Question: The following code is not working:
'''
import java.io.BufferedInputStream;
import java.io.IOException;
import java.io.RandomAccessFile;
import java.net.HttpURLConnection;
import java.net.MalformedURLException;
import java.net.URL;
import java.util.concurrent.ExecutorService;
import java.util.concurrent.Executors;
public class DownloadFile extends Thread {
URL url;
long startPos;
long endPos;
int length;
public static ExecutorService pool = Executors.newCachedThreadPool();
public DownloadFile(URL url, long startPos, long endPos, int length) {
this.url = url;
this.startPos = startPos;
this.endPos = endPos;
this.length = length;
}
public static void main(String[] args) {
try {
download(new URL(
"http://hiphotos.baidu.com/dazhu1115/pic/item/fb8eccffa223a373d6887dfc.jpg"));
} catch (MalformedURLException e) {
e.printStackTrace();
} catch (IOException e) {
e.printStackTrace();
}
}
public static void download(URL url) throws IOException {
String fileName = url.getFile();
final long size = 8096;
if (fileName.equals("")) {
throw new IOException("download webfile "" + fileName
+ "" failed");
}
HttpURLConnection con = (HttpURLConnection) url.openConnection();
long total = con.getContentLength();
System.out.println("file size is " + total);
con.disconnect();
if (total <= size) {
// con = (HttpURLConnection) url.openConnection();
// con.connect();
// in = con.getInputStream();
// return download(fileName, in);
// con.disconnect();
} else {
long part = total % size != 0 ? total / size + 1 : total / size;
long len;
byte[] b = null;
for (int i = 0; i < part; i++) {
len = i != part - 1 ? size : total % size;
DownloadFile dl = new DownloadFile(url, size * i, size
* (i + 1), (int) len);
pool.execute(dl);
}
}
}
public void run() {
byte[] b = new byte[length];
HttpURLConnection con;
try {
con = (HttpURLConnection) url.openConnection();
con.setAllowUserInteraction(true);
con.setReadTimeout(30000);
con.setRequestProperty("RANGE", "bytes=" + startPos + "-" + endPos);
// con.setRequestProperty("GET", fileName + " HTTP/1.1");
// con.setRequestProperty("Accept","image/gif,image/x-xbitmap,application/msword");
// con.setRequestProperty("Connection", "Keep-Alive");
con.connect();
/*
* in = con.getInputStream(); DataInputStream dis = new
* DataInputStream(in);
*/
BufferedInputStream bis = new BufferedInputStream(
con.getInputStream());
int wlen = bis.read(b, 0, length);
RandomAccessFile oSavedFile = new RandomAccessFile("D:/bbb.jpg",
"rw");
oSavedFile.seek(startPos);
oSavedFile.write(b, 0, wlen);
// con.disconnect();
bis.close();
oSavedFile.close();
} catch (IOException e) {
e.printStackTrace();
}
}
}
'''
The size of downloaded picture is correct,but can't view the image of this picture properly. I don't know where the trick is. The following is the image I downloaded

:
'''
package com.tom.labs;
import java.io.BufferedInputStream;
import java.io.IOException;
import java.io.RandomAccessFile;
import java.net.HttpURLConnection;
import java.net.MalformedURLException;
import java.net.URL;
import java.util.concurrent.ExecutorService;
import java.util.concurrent.Executors;
public class DownloadFile extends Thread {
URL url;
long startPos;
long endPos;
final static int bufferSize = 1024 * 3;
public static ExecutorService pool = Executors.newCachedThreadPool();
public DownloadFile(URL url, long startPos, long endPos) {
this.url = url;
this.startPos = startPos;
this.endPos = endPos;
}
public static void main(String[] args) {
try {
download(new URL("http://hiphotos.baidu.com/dazhu1115/pic/item/fb8eccffa223a373d6887dfc.jpg"));
} catch (MalformedURLException e) {
e.printStackTrace();
} catch (IOException e) {
e.printStackTrace();
}
}
public static void download(URL url) throws IOException {
String fileName = url.getFile();
final long size = 8096;
if (fileName.equals("")) {
throw new IOException("download webfile "" + fileName + "" failed");
}
HttpURLConnection con = (HttpURLConnection) url.openConnection();
long total = con.getContentLength();
System.out.println("file size is " + total);
con.disconnect();
if (total <= size) {
} else {
long part = total % size != 0 ? total / size + 1 : total / size;
long len;
byte[] b = null;
for (int i = 0; i < part; i++) {
len = i != part - 1 ? size : total % size;
long startPos = size * i;
long endPos = startPos + len - 1;
con = (HttpURLConnection) url.openConnection();
con.setAllowUserInteraction(true);
con.setReadTimeout(30000);
con.setRequestProperty("RANGE", "bytes=" + startPos + "-" + endPos);
System.out.println("Request Data from " + startPos + " to " + endPos);
con.connect();
DownloadFile task = new DownloadFile(url,startPos,endPos);
pool.execute(task);
}
}
}
public void run() {
byte[] b = new byte[bufferSize];
HttpURLConnection con;
try {
con = (HttpURLConnection) url.openConnection();
con.setAllowUserInteraction(true);
con.setReadTimeout(30000);
con.setRequestProperty("RANGE", "bytes=" + startPos + "-" + endPos);
con.connect();
BufferedInputStream bis = new BufferedInputStream(con.getInputStream());
RandomAccessFile oSavedFile = new RandomAccessFile("D:/bbb.jpg", "rw");
oSavedFile.seek(startPos);
System.out.println("Request Data from " + startPos + " to " + endPos);
while (startPos < endPos) {
int wlen = bis.read(b, 0, bufferSize);
oSavedFile.write(b, 0, wlen);
startPos += wlen;
}
bis.close();
oSavedFile.close();
} catch (IOException e) {
e.printStackTrace();
}
}
}
'''
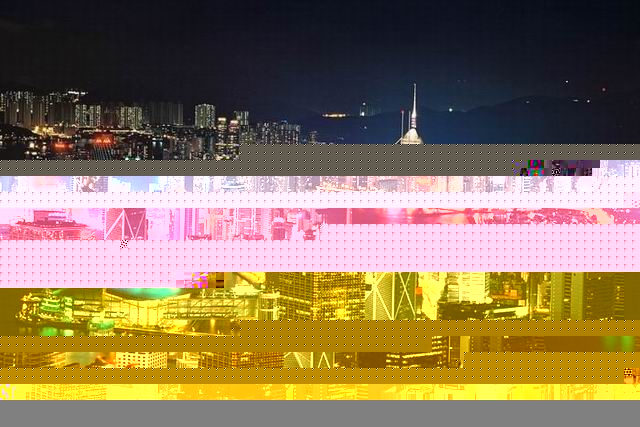
Answer: The 'BufferedIntpuStream.read' method returns if there are no more bytes available
so you have to loop until you have written the whole block size.
Here is a Fix for your Problem:
'''
BufferedInputStream bis = new BufferedInputStream(
con.getInputStream());
RandomAccessFile oSavedFile = new RandomAccessFile("D:/bbb.jpg",
"rw");
oSavedFile.seek(startPos);
int wlen = 0;
while (wlen < length) {
int read = bis.read(b, 0, length);
wlen += read;
oSavedFile.write(b, 0, read);
}
'''